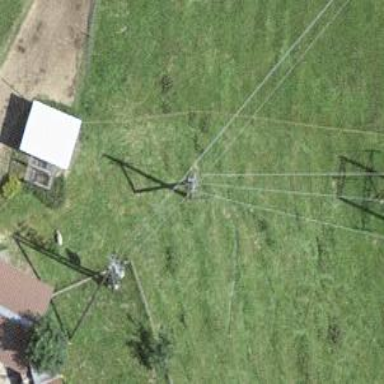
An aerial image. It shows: Minor power line.